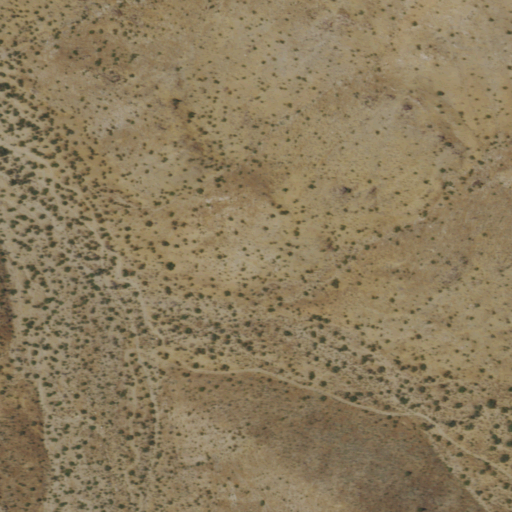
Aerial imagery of valley in Nevada named Garnet Valley containing grassland and shrub